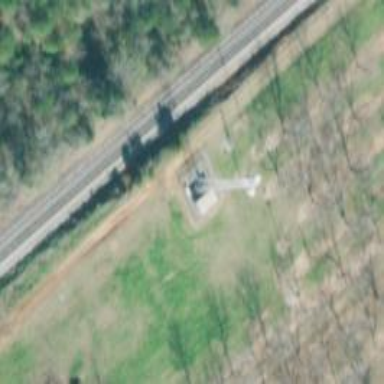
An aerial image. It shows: Mast tower used for communication.